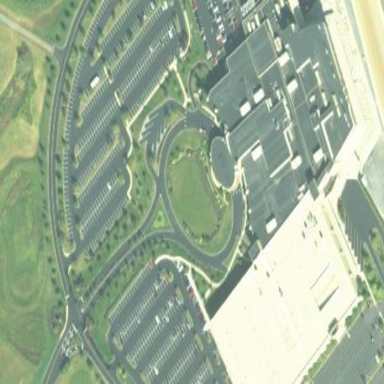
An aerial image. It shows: Building that serves as casino.